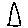
Label: triangle